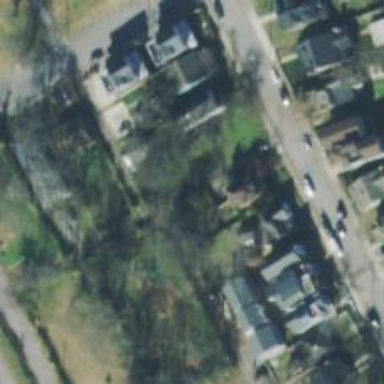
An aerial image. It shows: Alleyway designated as service road.